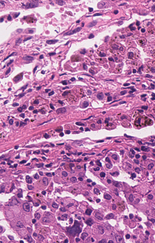
Tumor epithelial tissue: yes
Tumor-associated stroma tissue: yes
Normal tissue: no